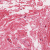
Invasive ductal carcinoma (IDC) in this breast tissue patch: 0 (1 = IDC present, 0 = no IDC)